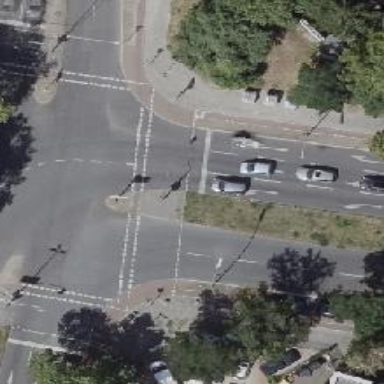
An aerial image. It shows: Asphalt cycleway around traffic island.